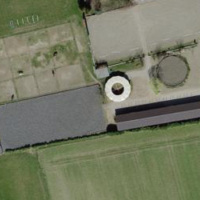
EUNIS habitat code: 52
Species observed at this site:
Motacilla alba
Larus michahellis